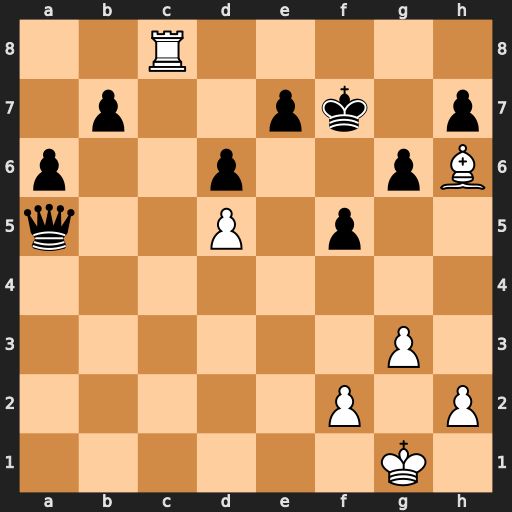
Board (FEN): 2R5/1p2pk1p/p2p2pB/q2P1p2/8/6P1/5P1P/6K1
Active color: w
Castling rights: -
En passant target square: -
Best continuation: Rf8#